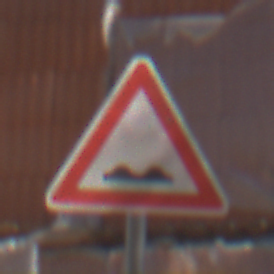
Verkehrszeichen: UnebeneFahrbahn
Umgebung: Outdoor, Nature
Tageszeit: MorningAfternoon
Wetter: Clear
Licht: Natural
Jahreszeit: Summer
Kontrast: HighContrast